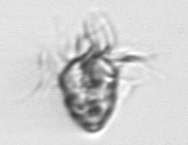
Label: Strombidium_morphotype1